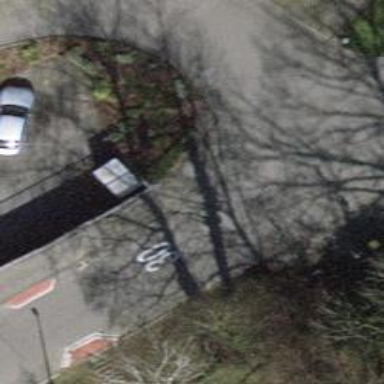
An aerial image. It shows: Public transport stop position.